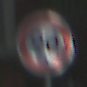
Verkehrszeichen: Geschwindigkeit90
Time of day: Midday
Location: Outdoor (Suburban)
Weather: Clear
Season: NotSpecified
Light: Natural